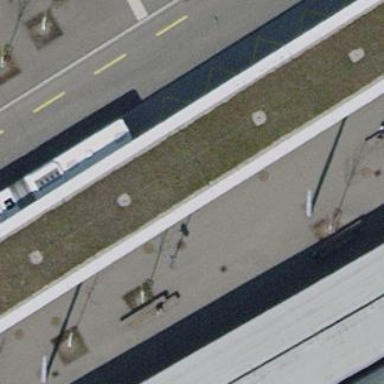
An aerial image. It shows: Flat roof shelter for public transport.